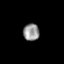
Tissue: prostate
Cell type: Myeloid cells
Senescence score: 0.3069
Nuclear area (px): 272
Mean DAPI intensity: 148.074